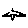
Label: bird